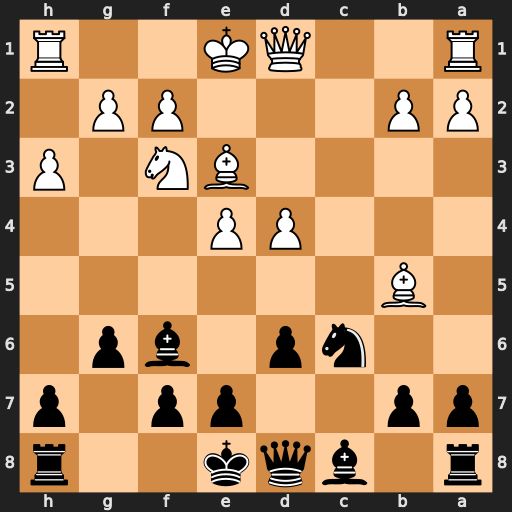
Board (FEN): r1bqk2r/pp2pp1p/2np1bp1/1B6/3PP3/4BN1P/PP3PP1/R2QK2R
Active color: b
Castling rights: KQkq
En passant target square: -
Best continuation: Qa5+ Kf1 Qxb5+